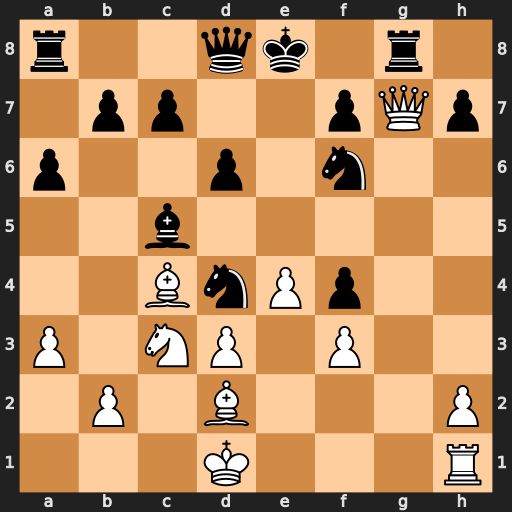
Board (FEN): r2qk1r1/1pp2pQp/p2p1n2/2b5/2BnPp2/P1NP1P2/1P1B3P/3K3R
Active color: w
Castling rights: q
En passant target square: -
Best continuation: Qxf7#